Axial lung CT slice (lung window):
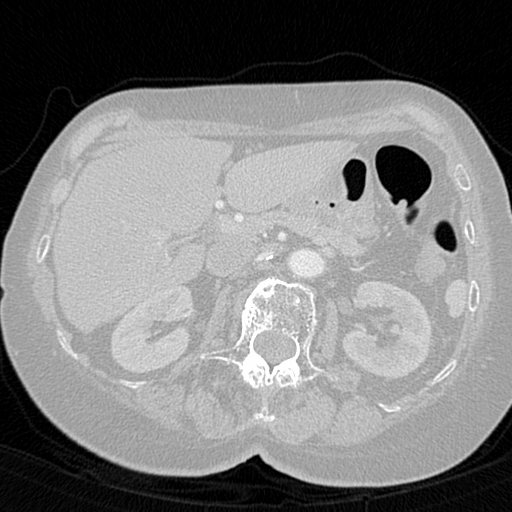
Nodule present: no